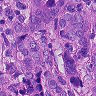
Metastatic tissue present: yes